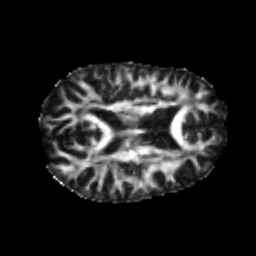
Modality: FA
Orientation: axial
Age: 24
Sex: female
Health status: healthy
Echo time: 0.074 s